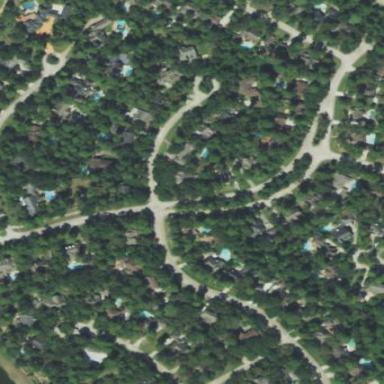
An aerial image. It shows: Residential neighbourhood.